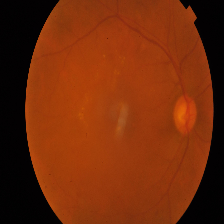
Diabetic retinopathy grade: Proliferative DR